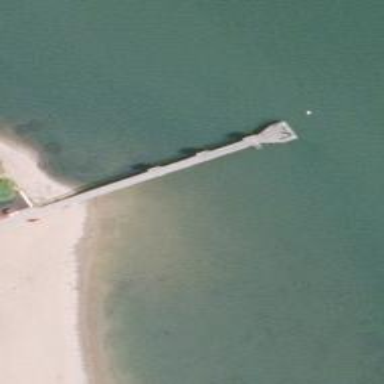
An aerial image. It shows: Man-made pier.